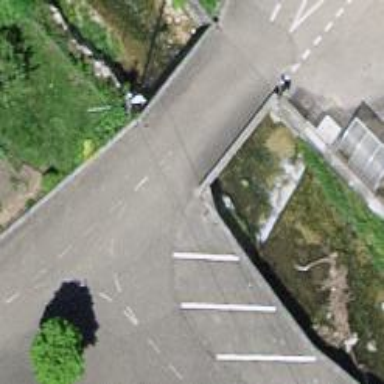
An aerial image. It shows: Residential road with bridge.